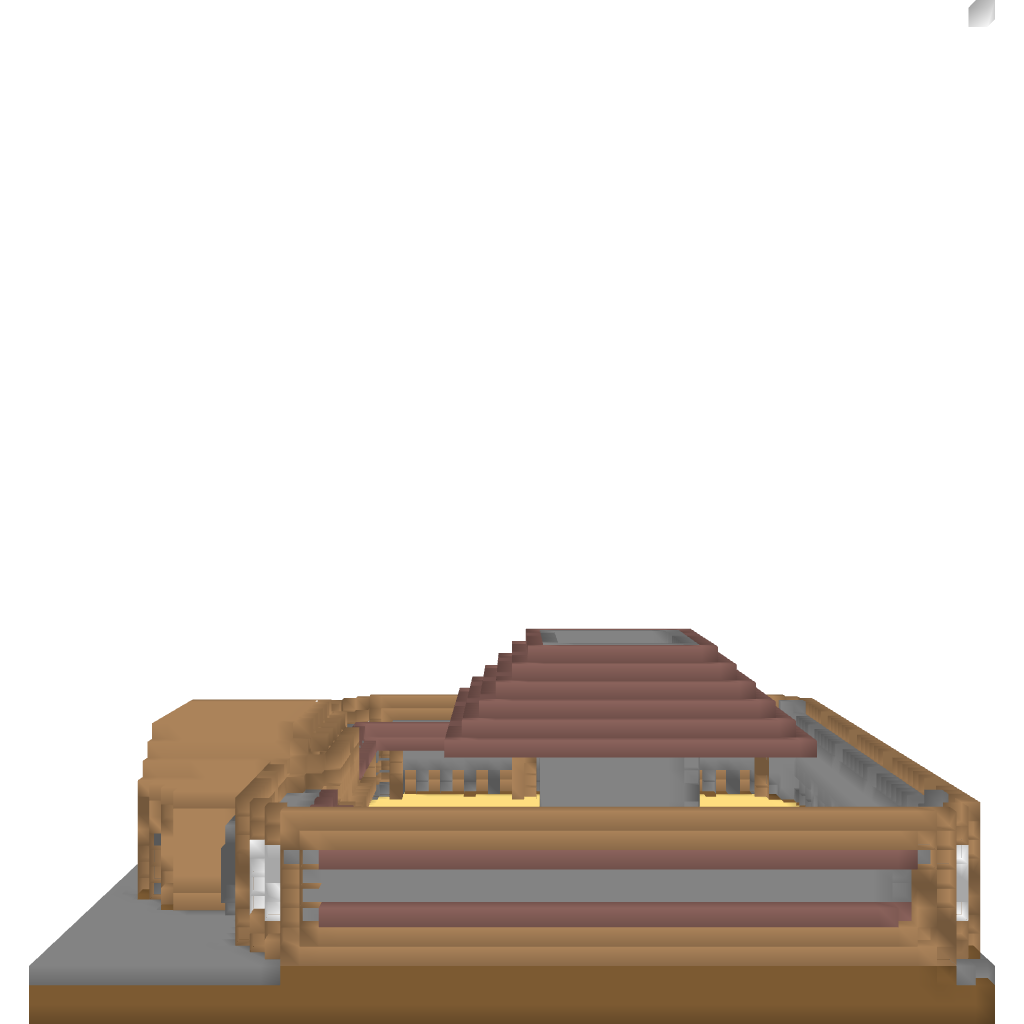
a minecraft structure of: MobArena bad low quality